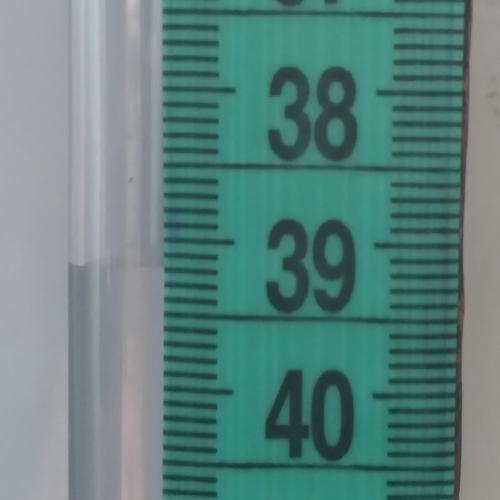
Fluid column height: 39.2 cm